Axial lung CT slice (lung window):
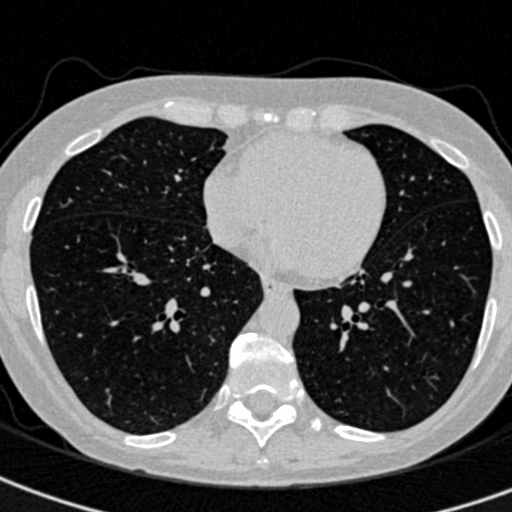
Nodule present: no